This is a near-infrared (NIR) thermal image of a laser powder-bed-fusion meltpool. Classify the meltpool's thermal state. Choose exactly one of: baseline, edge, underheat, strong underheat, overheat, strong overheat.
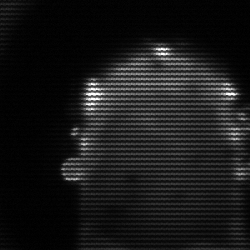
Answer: baseline